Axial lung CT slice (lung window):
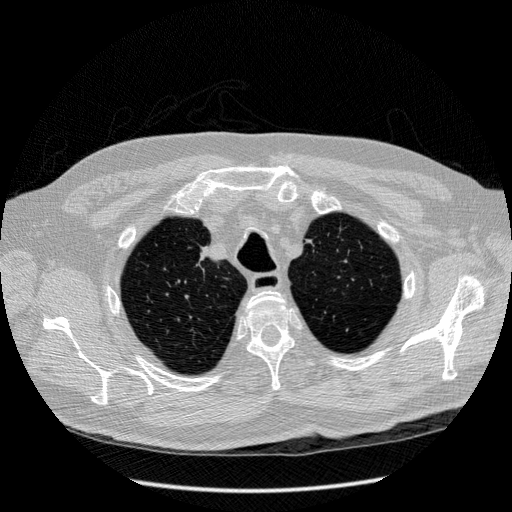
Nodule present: no